Question: I'm working in firefox...not sure if it is browser dependent.
Olof just verfied in Chrome as well.
I'm trying to get my CSS displaying pixel perfectly. I zoom in too look at it. I'm having a problem such that the border I have on a top bar disappears at high zoom. Not too sure why this is happening or what I can do to fix it.
Here is the fiddle:
<URL>
Here is the screenshot from the fiddle

Note you have to zoom in to see the border disappear.
I would expect to see the border from one side of the screen to the next but is stops in between...when you zoom in.
I'm not so much concerned with a user needing to zoom in (Control + on Firefox) but more for my own development needs and verifying everything is in place.
The top bar elements have been removed in the fiddle to narrow down to the causing agent.
Here is code from fiddle
'''
<!-- - - - - - - - - - - - - - - - - - - - - - - - - - - - - - -
MODULE - NORMALIZE/ALL
- - - - - - - - - - - - - - - - - - - - - - - - - - - - - - - -->
<style>
body{
padding: 0px;
margin: 0px;
background: #bfddec;
line-height: 100%;
}
#A{
background: -moz-linear-gradient(top, #009fd0, #008db8);
background: -webkit-linear-gradient(top, #009fd0, #008db8);
border-bottom: 1px solid #007fa5;
}
#Aa{
position: relative;
width: 1000px;
height: 40px;
margin-left: auto;
margin-right: auto;
background: -moz-linear-gradient(top, #009fd0, #008db8);
background: -webkit-linear-gradient(top, #009fd0, #008db8);
}
</style>
<!-- - - - - - - - - - - - - - - - - - - - - - - - - - - - - - -
MODULE - HEADER
- - - - - - - - - - - - - - - - - - - - - - - - - - - - - - - -->
<div id='A'>
<div id='Aa'>
</div>
</div>
'''
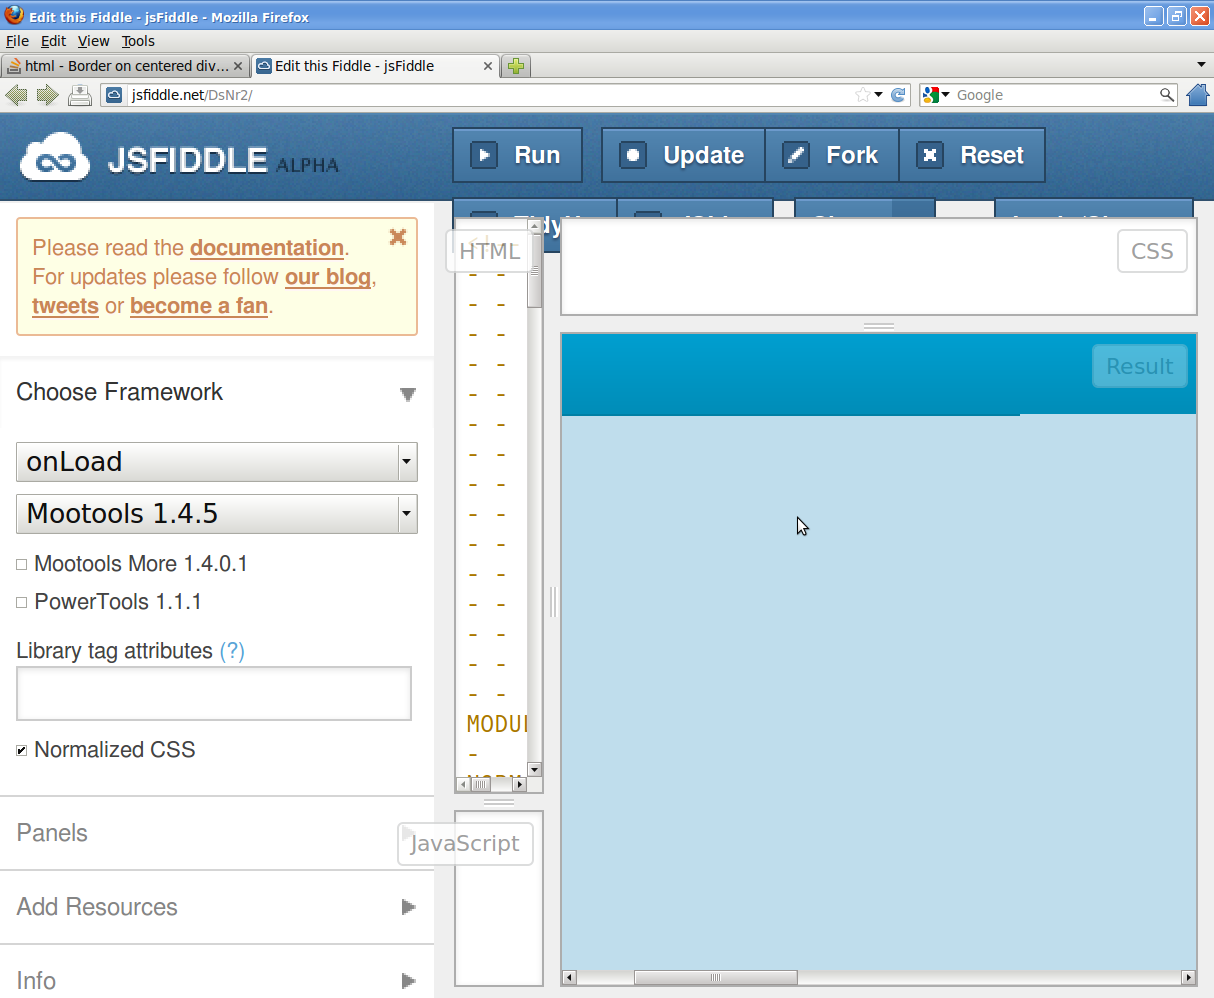
Answer: The div '#A' has a 1px border at the bottom; the div '#Aa' does not. '#Aa' is being rendered as wider than '#A', so the 1px border at the bottom of '#A' stops.
Since '#Aa' spans the entire top of the screen, you can just apply the border to '#Aa' instead:
<URL>